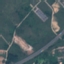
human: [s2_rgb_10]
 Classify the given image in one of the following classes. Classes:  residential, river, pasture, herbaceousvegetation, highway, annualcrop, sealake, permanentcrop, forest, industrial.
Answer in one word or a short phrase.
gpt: Highway